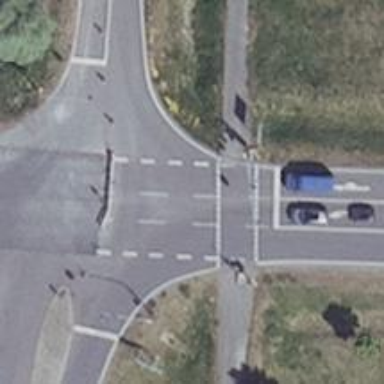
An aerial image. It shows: Road crossing with traffic signals.